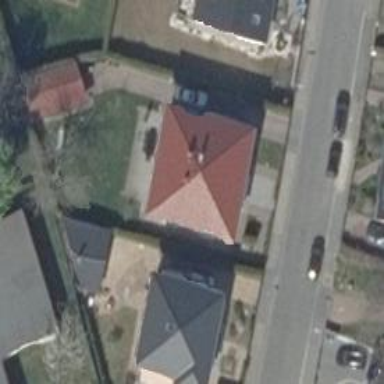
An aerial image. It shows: Detached building with pyramidal roof shape.